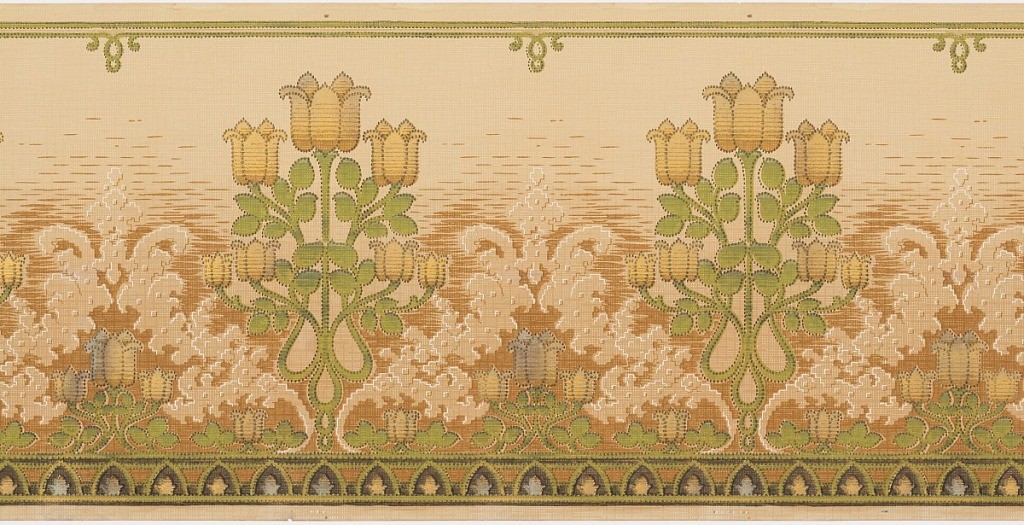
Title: Frieze
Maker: Becker, Smith & Page, Inc., founded 1899
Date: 1905–1915
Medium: Machine-printed paper
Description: Stylized tulip medallions, band of pointed medallions along the bottom; printed in green, white, brown, metallic gold, and black on a tan background simulating a woven textile.